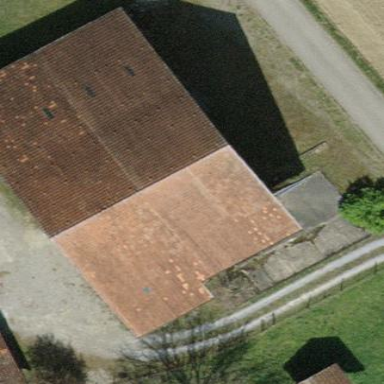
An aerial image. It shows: Gabled roof on farm auxiliary building.